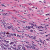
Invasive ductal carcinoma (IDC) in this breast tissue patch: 1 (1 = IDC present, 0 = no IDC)